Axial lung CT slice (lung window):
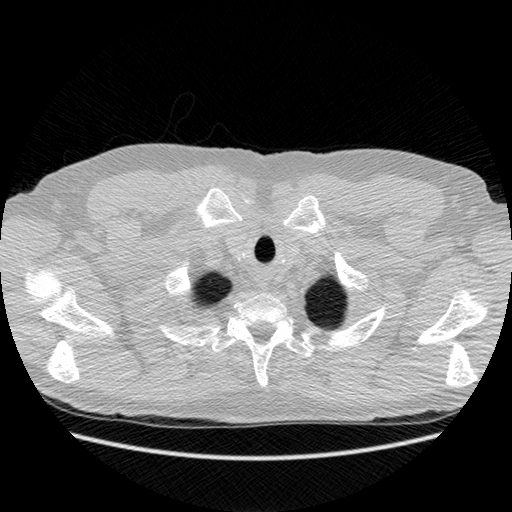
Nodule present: no